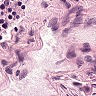
Metastatic tissue present: no